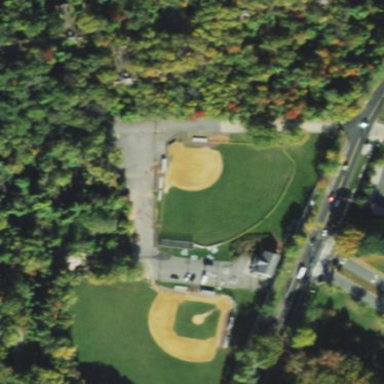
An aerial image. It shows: Baseball pitch for leisure land activities.